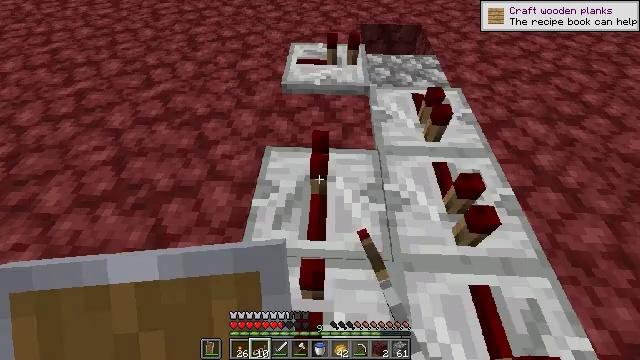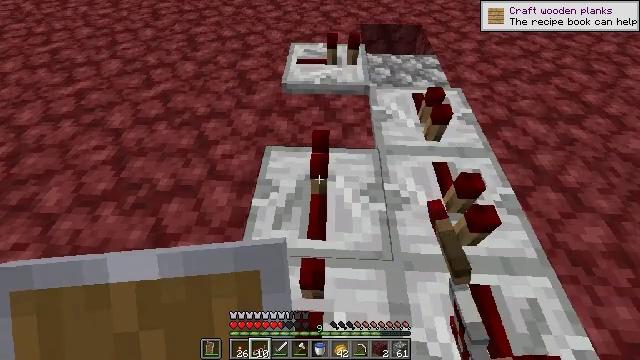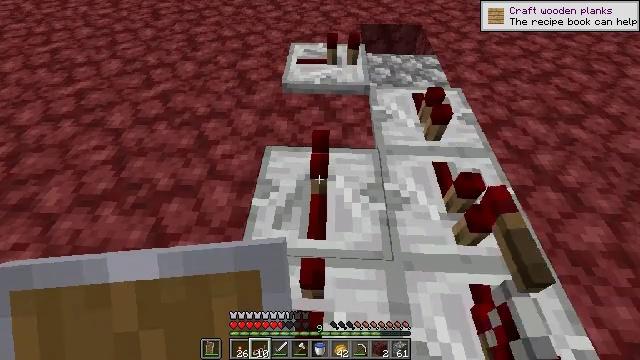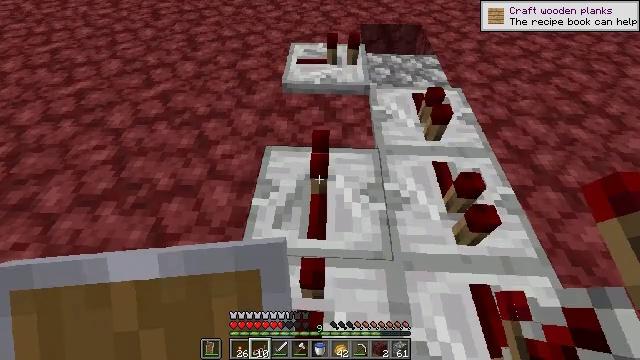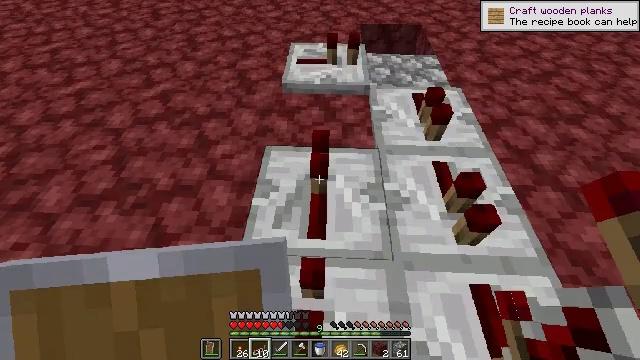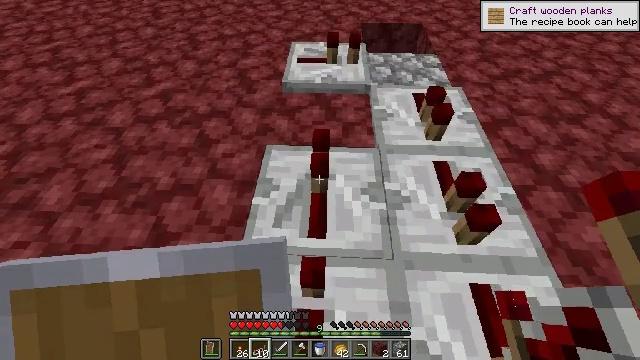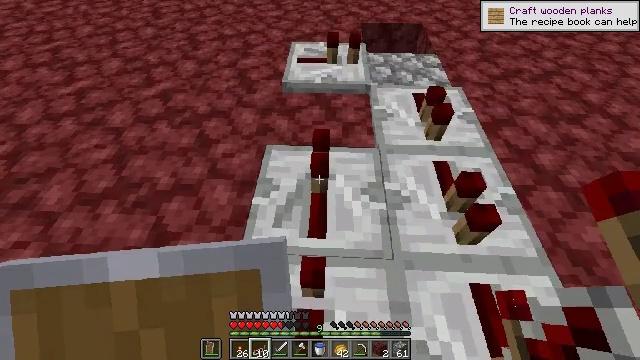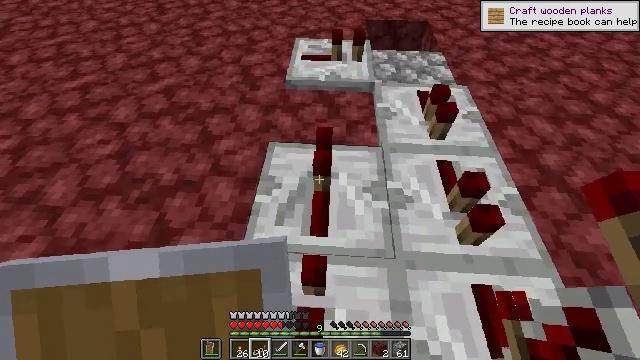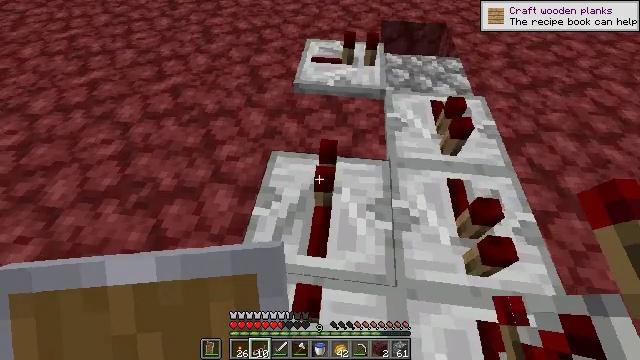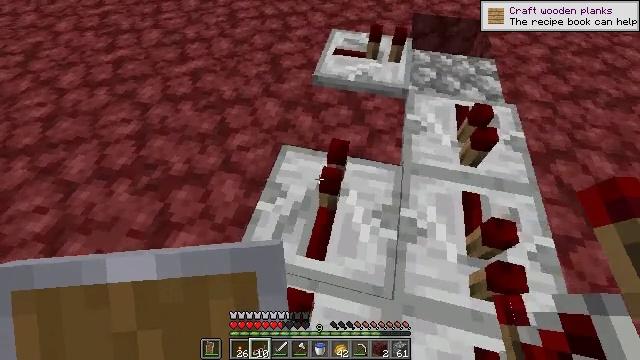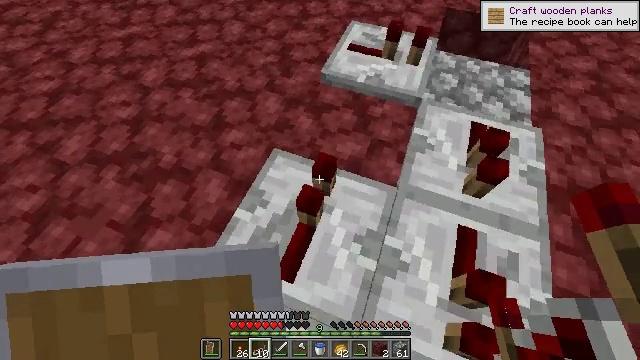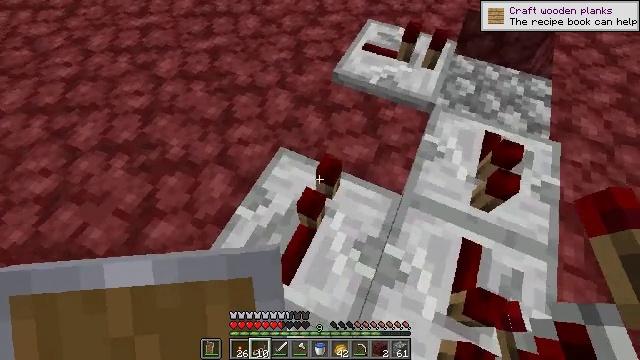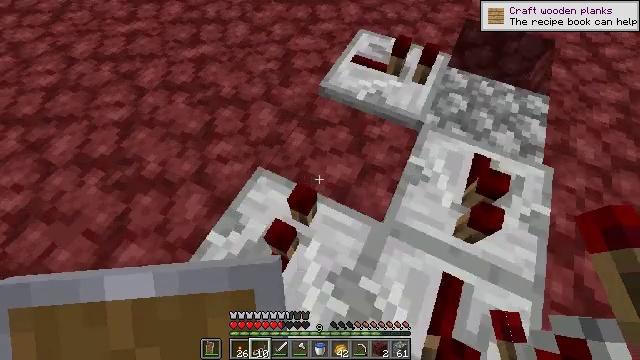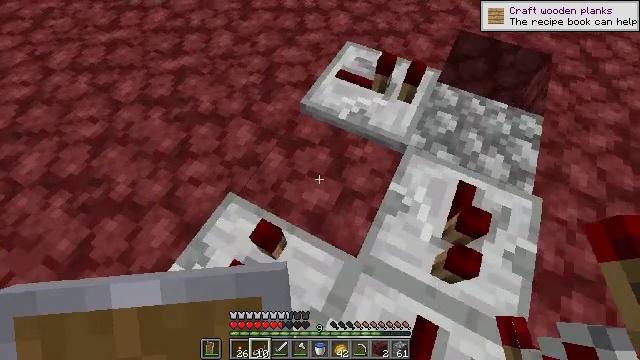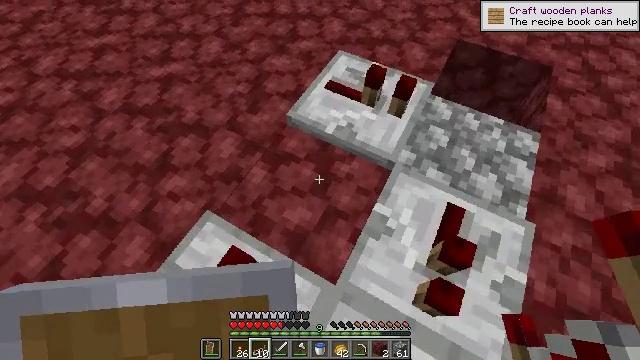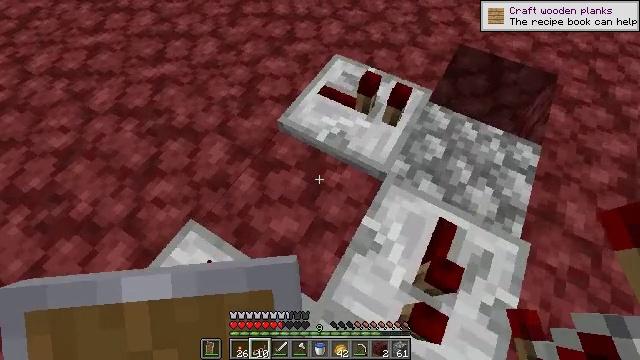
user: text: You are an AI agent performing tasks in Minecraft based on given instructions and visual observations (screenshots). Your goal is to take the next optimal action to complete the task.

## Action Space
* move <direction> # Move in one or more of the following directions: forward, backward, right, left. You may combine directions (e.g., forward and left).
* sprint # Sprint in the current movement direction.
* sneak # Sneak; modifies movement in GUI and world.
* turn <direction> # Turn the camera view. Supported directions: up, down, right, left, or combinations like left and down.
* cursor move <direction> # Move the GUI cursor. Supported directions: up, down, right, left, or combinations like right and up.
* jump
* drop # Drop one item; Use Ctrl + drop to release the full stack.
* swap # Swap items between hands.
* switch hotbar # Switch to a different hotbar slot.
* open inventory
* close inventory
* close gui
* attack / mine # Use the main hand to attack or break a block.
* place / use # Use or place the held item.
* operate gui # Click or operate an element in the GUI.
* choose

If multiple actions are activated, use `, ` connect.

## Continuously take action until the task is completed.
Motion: motion action
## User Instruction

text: Break the redstone repeater.
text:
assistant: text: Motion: no_op
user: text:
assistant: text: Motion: no_op
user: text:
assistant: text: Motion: no_op
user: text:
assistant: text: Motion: no_op
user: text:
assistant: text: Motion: no_op
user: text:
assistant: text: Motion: no_op
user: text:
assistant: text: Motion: move forward
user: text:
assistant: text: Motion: move forward and move right, turn left
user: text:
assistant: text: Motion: move forward and move right, turn left and down
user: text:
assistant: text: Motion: move forward and move right, turn left and down
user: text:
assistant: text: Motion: move forward and move right, turn left
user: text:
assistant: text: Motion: move forward and move right, turn left
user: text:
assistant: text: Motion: move forward and move right, turn left
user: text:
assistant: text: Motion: move forward and move right, turn left
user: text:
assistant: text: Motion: move forward and move right, turn left
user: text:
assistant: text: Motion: move forward and move right, turn left
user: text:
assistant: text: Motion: move forward and move right, turn left
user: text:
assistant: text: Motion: move forward and move right, turn left
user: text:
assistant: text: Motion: turn left
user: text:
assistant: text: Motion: turn left
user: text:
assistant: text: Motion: turn left
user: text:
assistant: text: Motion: turn left
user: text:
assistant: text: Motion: turn left
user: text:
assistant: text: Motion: turn left
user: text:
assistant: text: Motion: turn left
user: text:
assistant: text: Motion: turn left
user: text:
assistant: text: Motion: no_op
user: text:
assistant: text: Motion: no_op
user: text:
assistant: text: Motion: no_op
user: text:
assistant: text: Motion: no_op